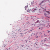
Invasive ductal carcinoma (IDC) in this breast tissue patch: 1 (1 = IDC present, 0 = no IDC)